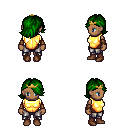
a pixel art fantasy rpg character, female body template, human, dark skin, gold chest armor, metal pants, green swoop hairstyle, gold tiara, leather bracers, brown shoes, four views (front, back, left, right), 2x2 character sprite sheet, small pixel art, hard edges, no anti-aliasing